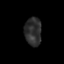
Tissue: prostate
Cell type: T cells
Senescence score: 0.6881
Nuclear area (px): 469
Mean DAPI intensity: 45.618